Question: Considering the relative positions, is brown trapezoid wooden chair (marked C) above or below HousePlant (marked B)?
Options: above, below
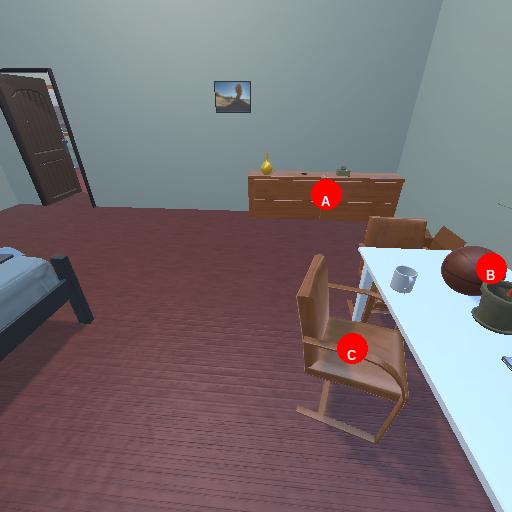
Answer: above